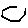
Label: hexagon